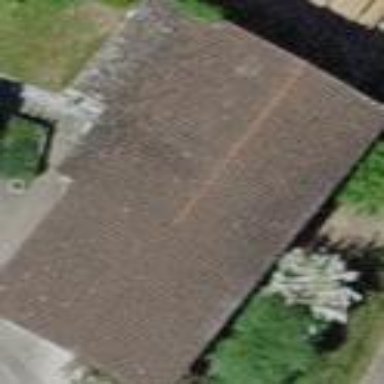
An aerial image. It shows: Garage building.